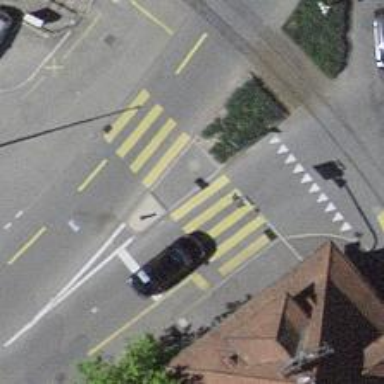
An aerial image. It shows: Road with traffic signals.